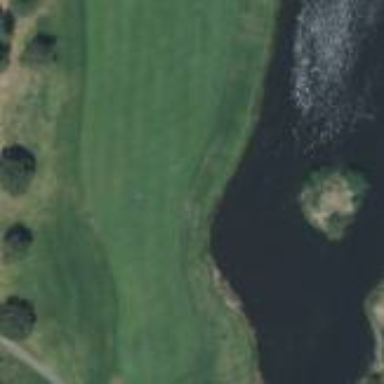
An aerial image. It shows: Picturesque scene of golf course with lateral water hazard.